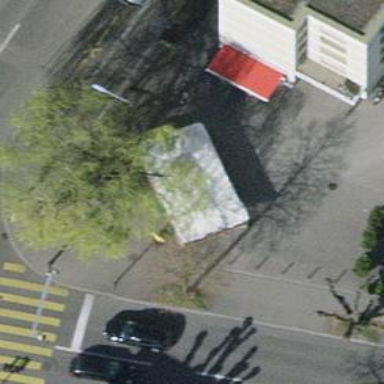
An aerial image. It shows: Marketplace.